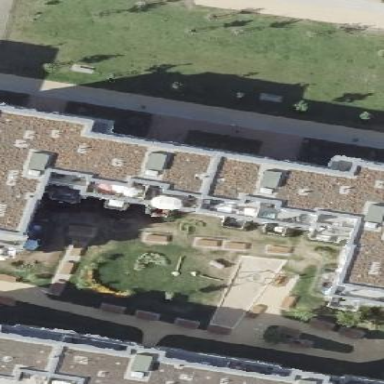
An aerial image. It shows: Flat-roofed apartment building.